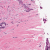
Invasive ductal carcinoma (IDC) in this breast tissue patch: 0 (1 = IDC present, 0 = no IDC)